Field crop: maize
Growth stage: 2
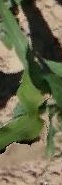
Species: maize